Question: I'm building a system in which there are the following tables:
- - - - -
A user follows stations, which have songs on them through broadcasts.
I'm building a "feed" of songs for a user based on the stations they follow.
Here's the query:
'''
SELECT DISTINCT ON ("broadcasts"."created_at", "songs"."id") songs.*
FROM "songs"
INNER JOIN "broadcasts" ON "songs"."shared_id" = "broadcasts"."song_id"
INNER JOIN "stations" ON "broadcasts"."station_id" = "stations"."id"
INNER JOIN "follows" ON "stations"."id" = "follows"."station_id"
WHERE "follows"."user_id" = 2
ORDER BY broadcasts.created_at desc
LIMIT 18
'''

Note: shared_id is the same as id.
As you can see I'm getting duplicate results, which I don't want. I found out from a <URL> that this was due to selecting distinct on broadcasts.created_at.
My question is: How do I modify this query so it will return only unique songs based on their id ?
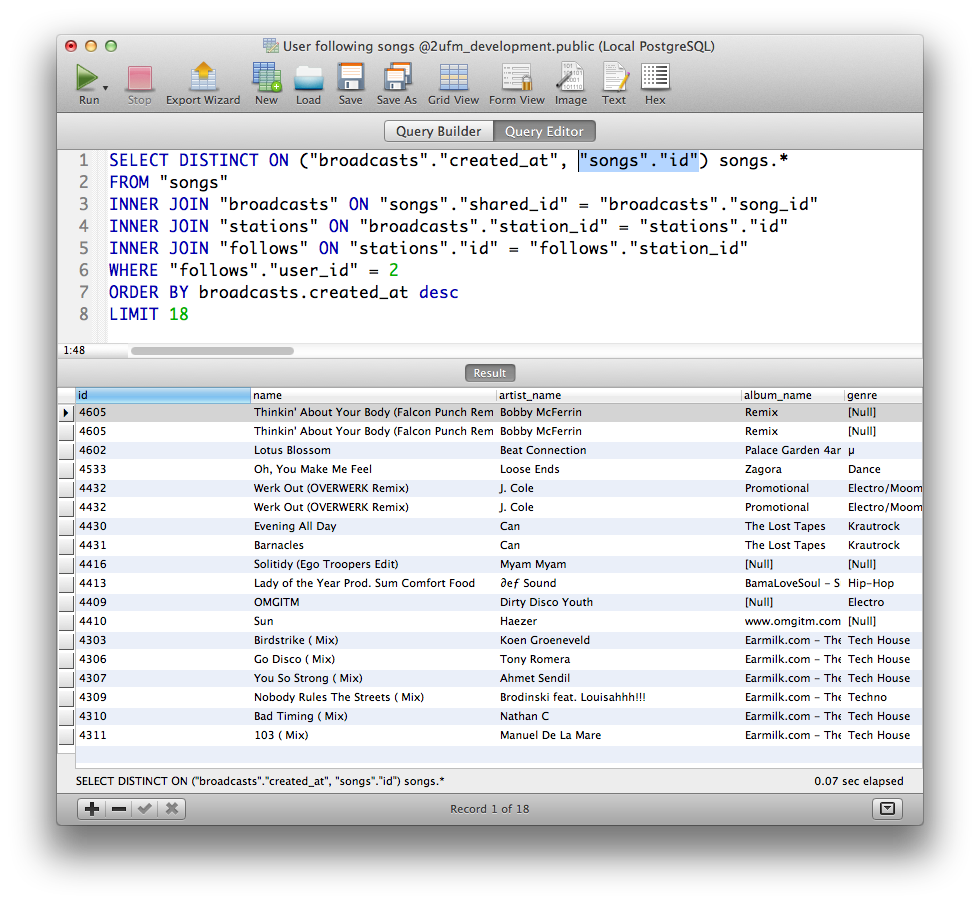
Answer: Try this solution:
'''
SELECT a.maxcreated, b.*
FROM
(
SELECT bb.song_id, MAX(bb.created_at) AS maxcreated
FROM follows aa
INNER JOIN broadcasts bb ON aa.station_id = bb.station_id
WHERE aa.user_id = 2
GROUP BY bb.song_id
) a
INNER JOIN songs b ON a.song_id = b.id
ORDER BY a.maxcreated DESC
LIMIT 18
'''
The 'FROM' subselect retrieves distinct 'song_id's that are broadcasted by all stations the user follows; it also gets the latest broadcast date associated with each song. We have to encase this in a subquery because we have to 'GROUP BY' on the columns we're selecting from, and we only want the unique 'song_id' and the maxdate regardless of the station.
We then join that result in the outer query to the 'songs' table to get the song information associated with each unique 'song_id'